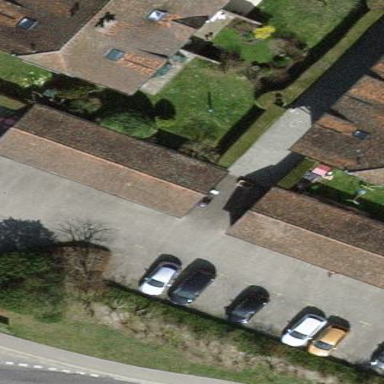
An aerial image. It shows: Garage building.